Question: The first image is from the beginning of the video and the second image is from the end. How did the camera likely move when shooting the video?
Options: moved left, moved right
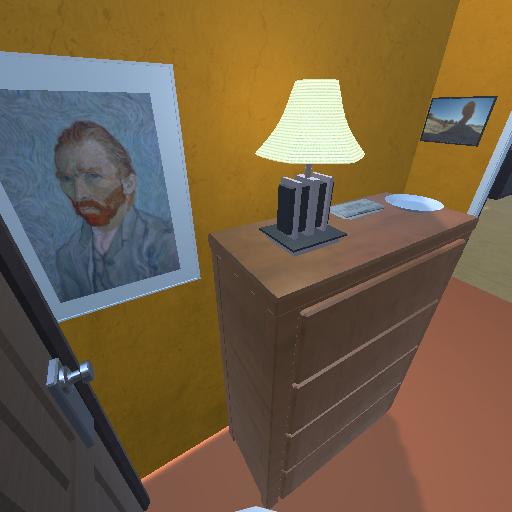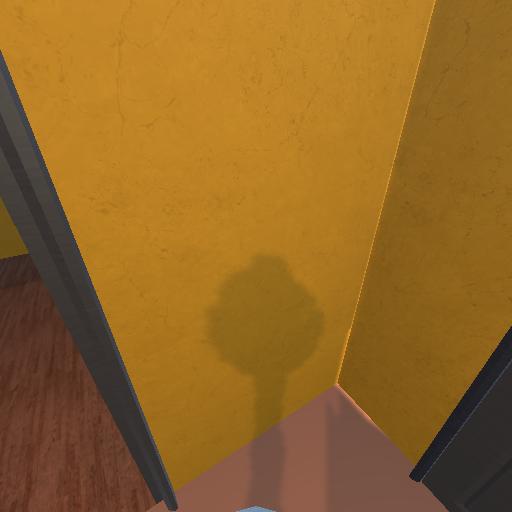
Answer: moved left